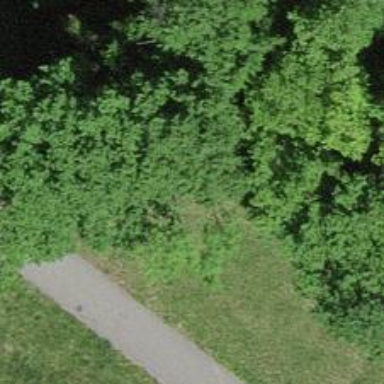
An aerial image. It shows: Wayside cross with historic significance.